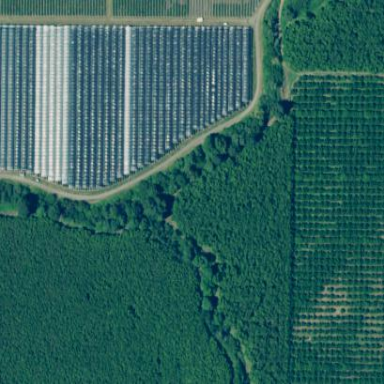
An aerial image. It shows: Orchard with nut trees.